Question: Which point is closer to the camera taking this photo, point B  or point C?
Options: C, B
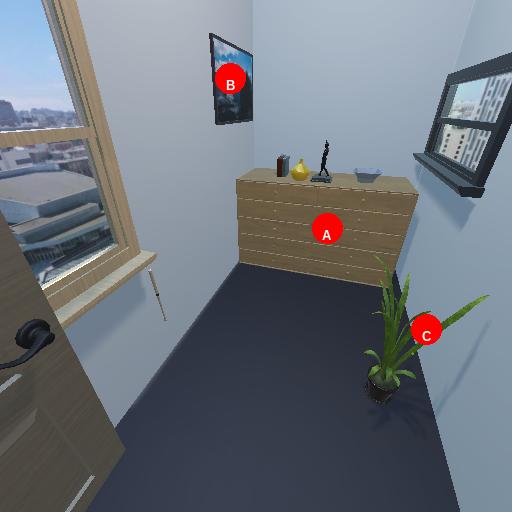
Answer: C